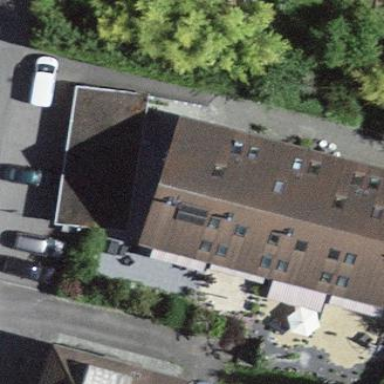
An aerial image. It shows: Simple house.